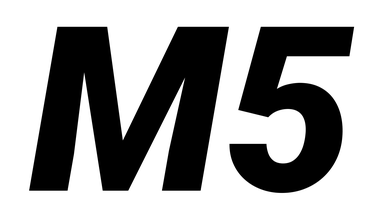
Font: Roboto-Italic_Black_Italic